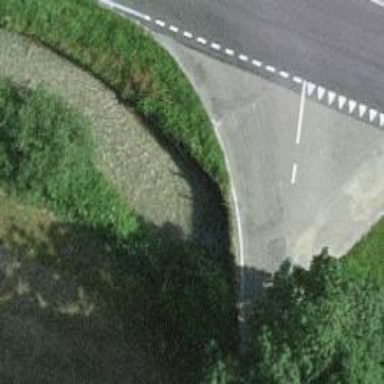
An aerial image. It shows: Culvert tunnel.